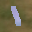
Label: 1